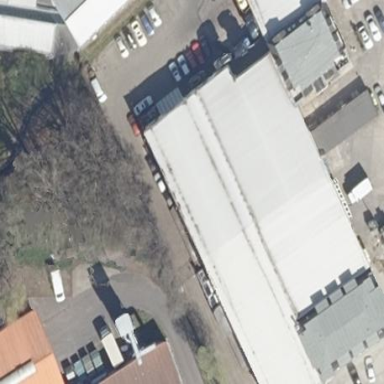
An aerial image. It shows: Commercial building.